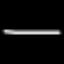
Label: line